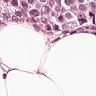
Metastatic tissue present: yes